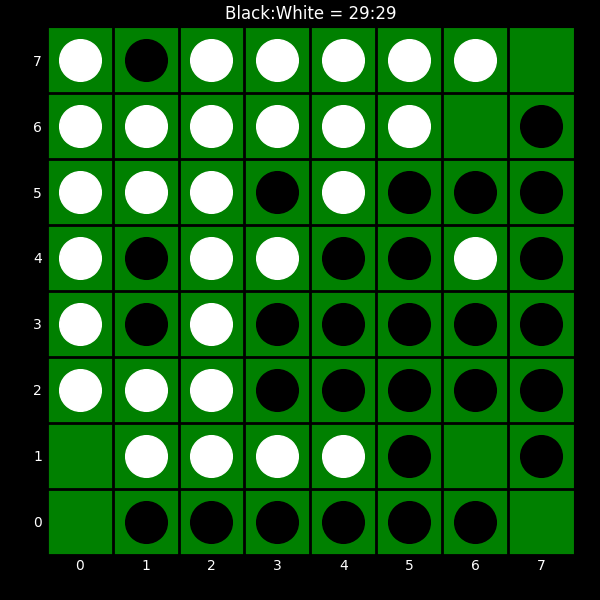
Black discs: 29
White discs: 29